Question: For a few days I've been trying to resolve this error, simply when running my project I receive a stackoverflow error. The error started when I created a TClientDataSet that has four lookup fields. In debug mode I do not get any information (or something I understand), when Active the Clientdataset in design mode the Delphi XE6 IDE simply crashes and exits.
I use MySQL.

Here is the TClientDataset definition from the .DFM file:
'''
object cdstblocal: TClientDataSet
Aggregates = <>
Params = <>
ProviderName = 'dsptblocal'
Left = 1048
Top = 192
object cdstblocallocId: TIntegerField
FieldName = 'locId'
ProviderFlags = [pfInUpdate, pfInWhere, pfInKey]
end
object cdstblocallocEst_Id: TIntegerField
FieldName = 'locEst_Id'
end
object cdstblocallocTip_Id: TIntegerField
FieldName = 'locTip_Id'
end
object cdstblocallocBH_Id: TIntegerField
FieldName = 'locBH_Id'
end
object cdstblocallocRio_Id: TIntegerField
FieldName = 'locRio_Id'
end
object cdstblocallocDat_Id: TIntegerField
FieldName = 'locDat_Id'
Required = True
end
object cdstblocallocNome: TStringField
FieldName = 'locNome'
Size = 45
end
object cdstblocallocSigla: TStringField
FieldName = 'locSigla'
Size = 8
end
object cdstblocallocLat: TFloatField
FieldName = 'locLat'
end
object cdstblocallocLong: TFloatField
FieldName = 'locLong'
end
object cdstblocallocAlt: TFloatField
FieldName = 'locAlt'
end
object cdstblocallocComent: TStringField
FieldName = 'locComent'
Size = 100
end
object cdstblocallocData: TSQLTimeStampField
FieldName = 'locData'
end
object cdstblocallistbh: TStringField
FieldKind = fkLookup
FieldName = 'listbh'
LookupDataSet = cdstbbh
LookupKeyFields = 'bhId'
LookupResultField = 'bhNome'
KeyFields = 'locBH_Id'
Lookup = True
end
object cdstblocallistrio: TStringField
FieldKind = fkLookup
FieldName = 'listrio'
LookupDataSet = cdstbrio
LookupKeyFields = 'rioId'
LookupResultField = 'rioNome'
KeyFields = 'locRio_Id'
Lookup = True
end
object cdstblocallisttip: TStringField
FieldKind = fkLookup
FieldName = 'listtip'
LookupDataSet = cdstblocal_tipo
LookupKeyFields = 'locTipId'
LookupResultField = 'locTipNome'
KeyFields = 'locId'
Lookup = True
end
object cdstblocallistest: TStringField
FieldKind = fkLookup
FieldName = 'listest'
LookupDataSet = cdstblocal_estado
LookupKeyFields = 'locEstId'
LookupResultField = 'locEstNome'
KeyFields = 'locEst_Id'
Lookup = True
end
end
'''
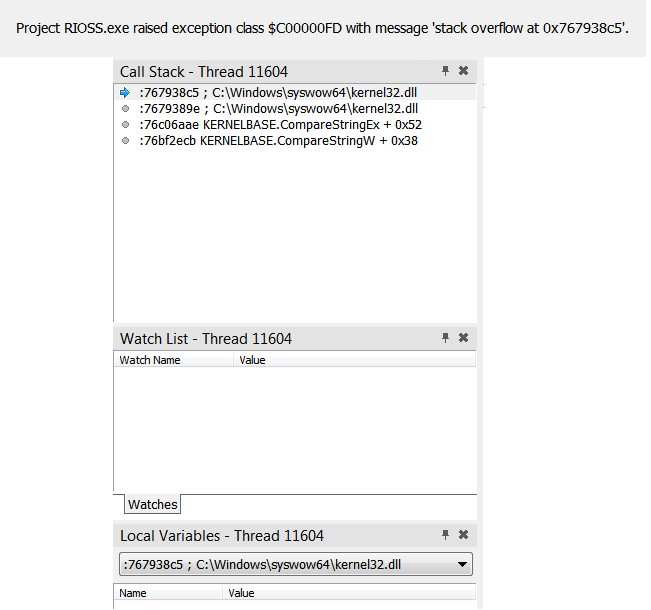
Answer: I'd suggest the following for narrowing down this error. Set a breakpoint at the function CompareString in Windows.pas. Edit the properties of the breakpoint (advanced) and select "Log Call Stack", clear the "Break" checkbox.
This should print the call stacks to the Messages pane at the point when CompareString is called. When you crash take a closer look at the printed callstacks and see if that is more complete than that in the "Call Stack" pane.